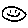
Label: smiley face